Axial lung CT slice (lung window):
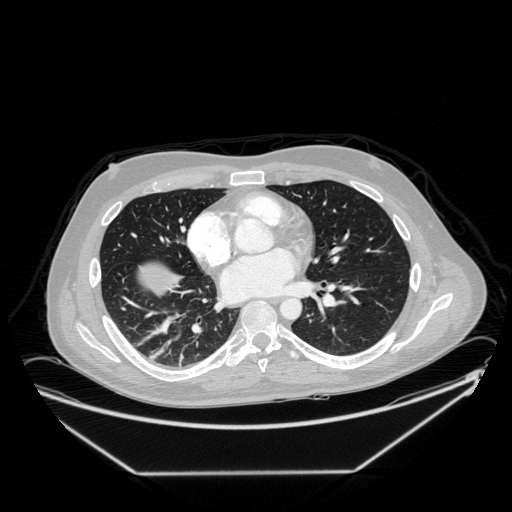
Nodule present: no